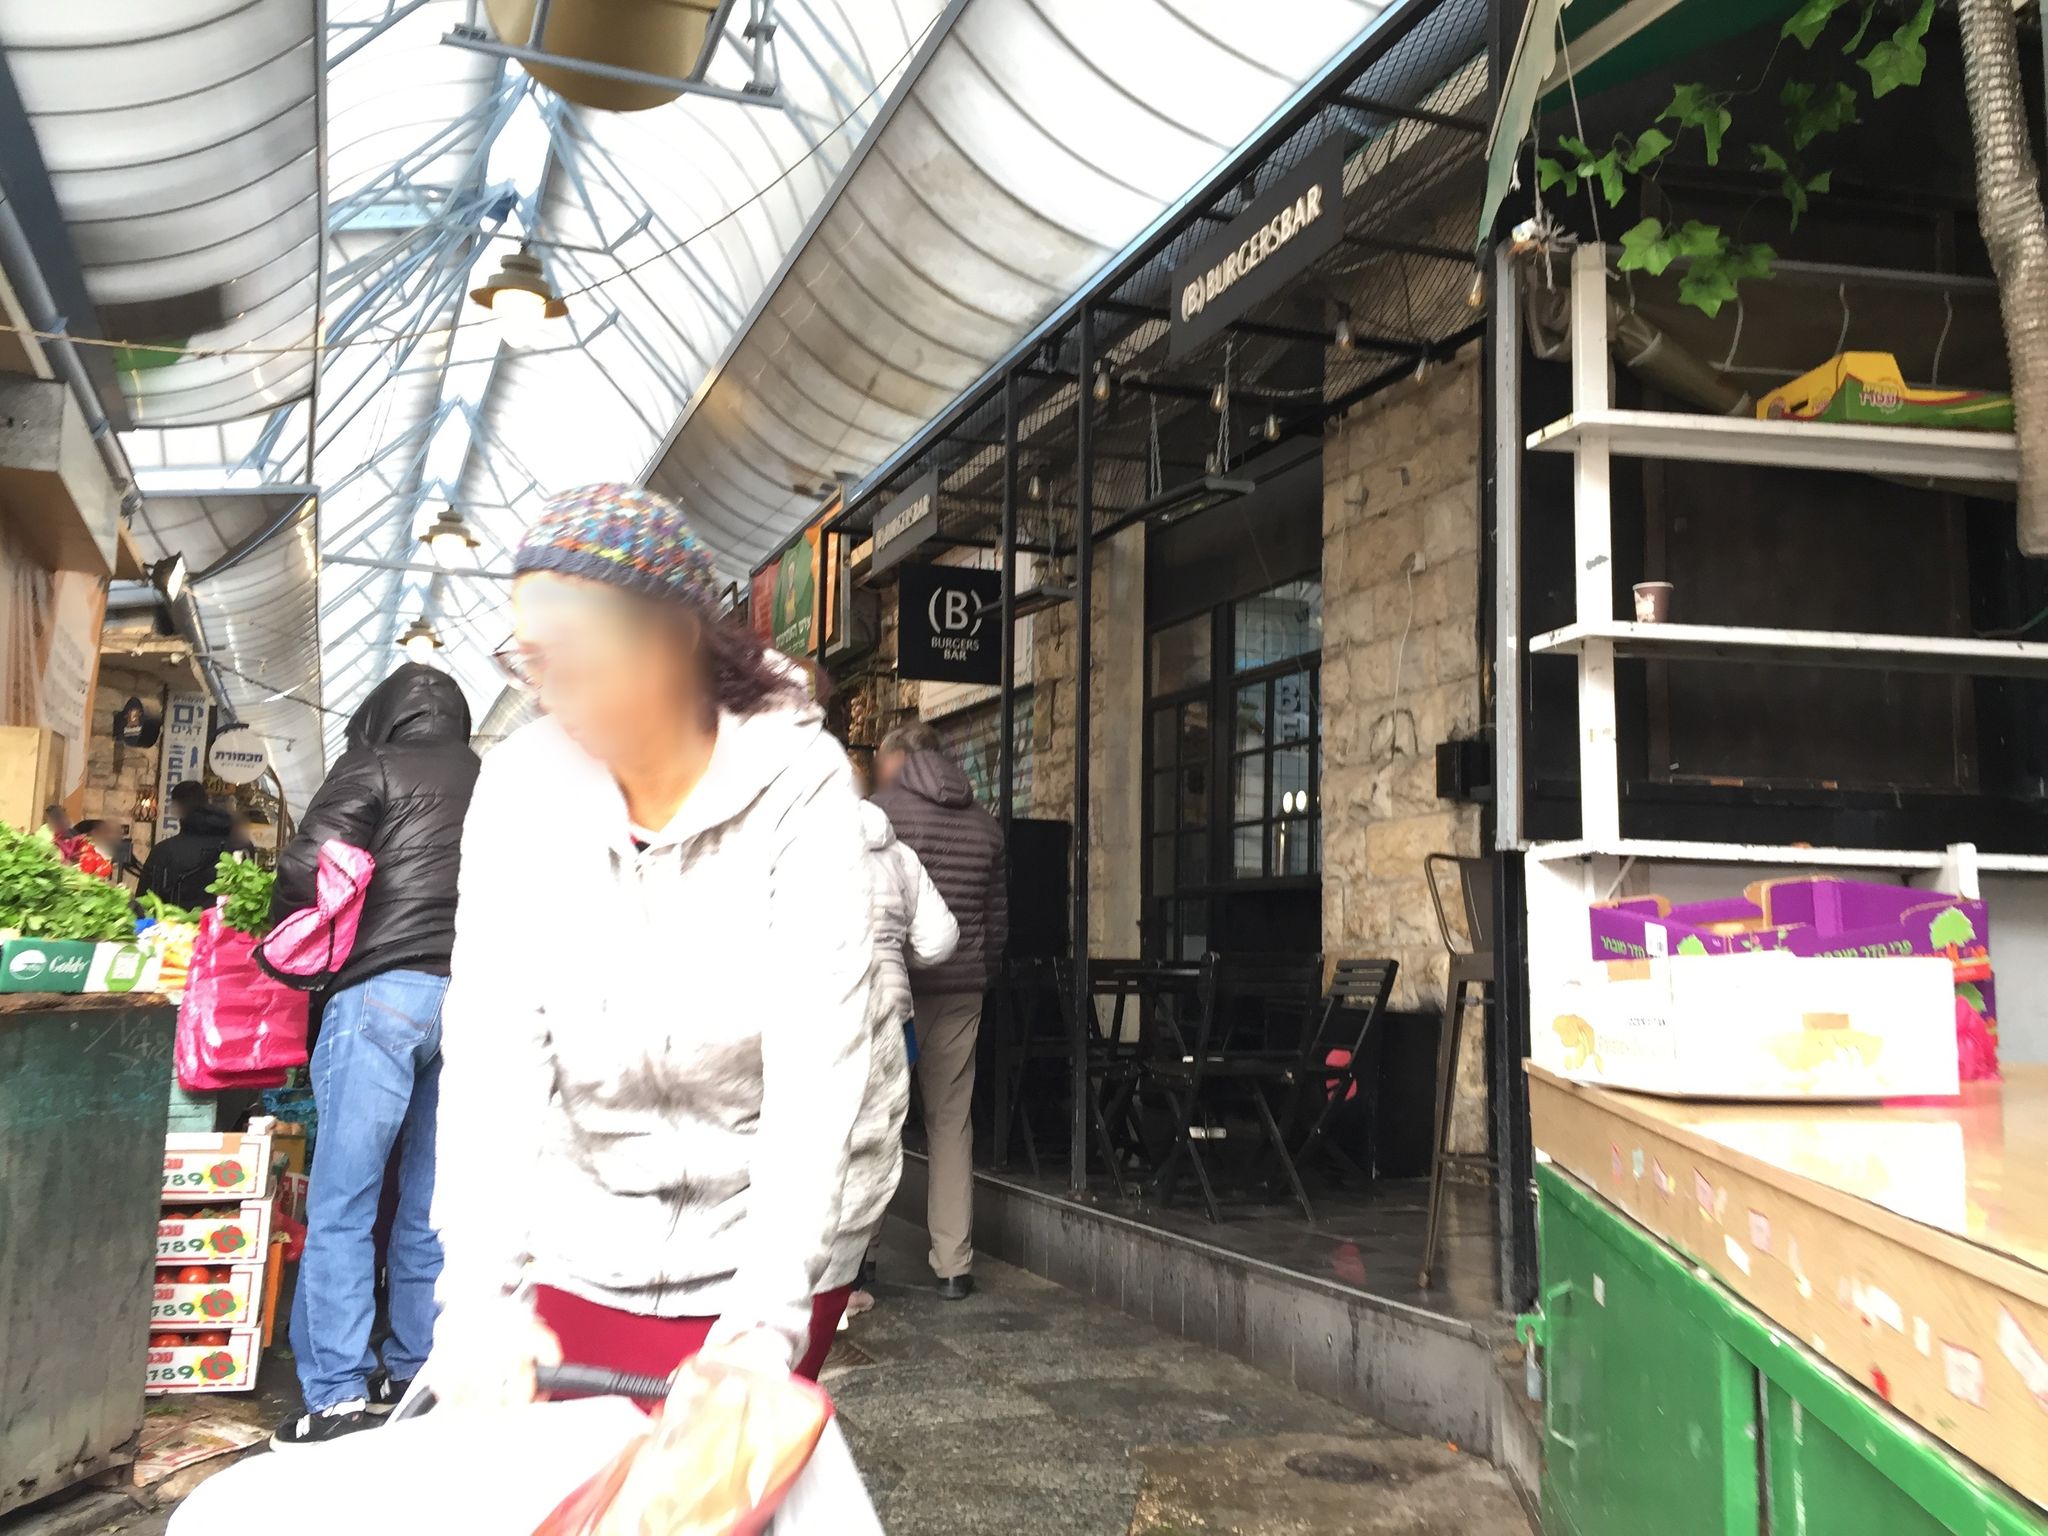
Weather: clear
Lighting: day
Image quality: slightly poor
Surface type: walking surface
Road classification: pedestrian, steps
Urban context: urban centre
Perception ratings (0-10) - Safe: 1.1, Lively: 6.27, Beautiful: 4.94, Boring: 0.6, Depressing: 2.54, Wealthy: 4.16